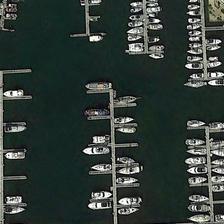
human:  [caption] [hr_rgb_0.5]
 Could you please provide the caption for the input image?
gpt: some boats are in a port in four lines orderly .

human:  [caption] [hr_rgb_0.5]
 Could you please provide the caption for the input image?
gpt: some boats are in a port in four lines orderly .

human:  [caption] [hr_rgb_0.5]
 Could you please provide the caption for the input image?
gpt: some boats are in a port in four lines orderly .

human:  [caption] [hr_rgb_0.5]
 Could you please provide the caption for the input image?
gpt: some boats are in a port in four lines orderly .

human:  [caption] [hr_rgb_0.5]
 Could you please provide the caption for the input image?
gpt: some boats are in a port in four lines orderly .